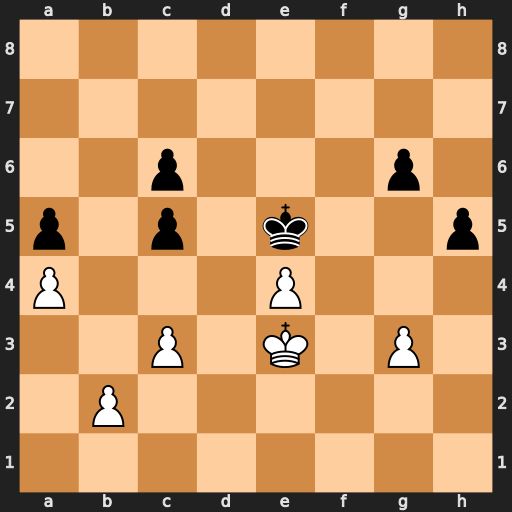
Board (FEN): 8/8/2p3p1/p1p1k2p/P3P3/2P1K1P1/1P6/8
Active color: w
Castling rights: -
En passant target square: -
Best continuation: b4 cxb4 cxb4 axb4 a5